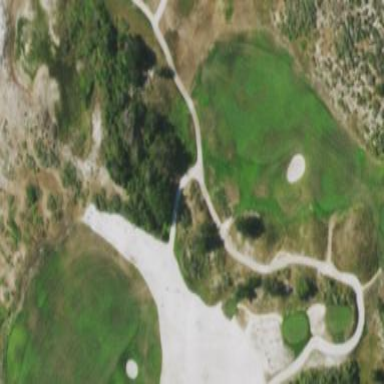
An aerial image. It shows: Grassy area designated as golf fairway.